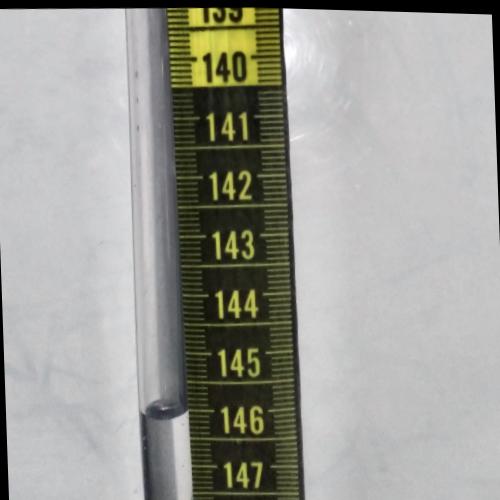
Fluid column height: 146.0 cm